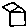
Label: house